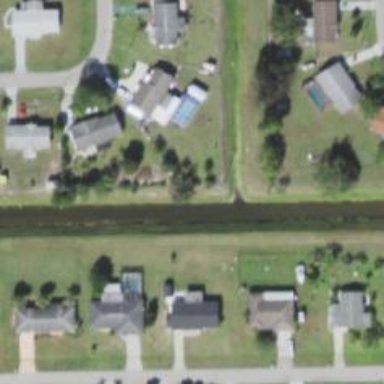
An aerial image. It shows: Canal.